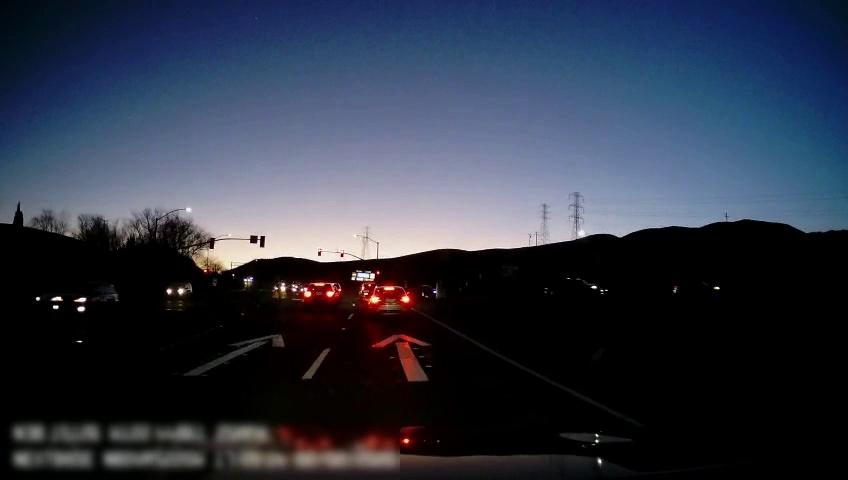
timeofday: Dusk/Dawn/Twilight
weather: Other
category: Drivable Space
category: Drivable Space
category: Vehicles | SUV
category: Vehicles | Car
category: Vehicles | SUV
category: Vehicles | SUV
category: Vehicles | Car
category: Vehicles | Car
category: Vehicles | Car
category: Vehicles | SUV
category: Vehicles | SUV
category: Vehicles | Car
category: Lanes | Current Lane
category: Lanes | Current Lane
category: Lanes | Alternate Lane
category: Traffic | Lights
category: Traffic | Lights